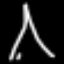
Label: The Eiffel Tower